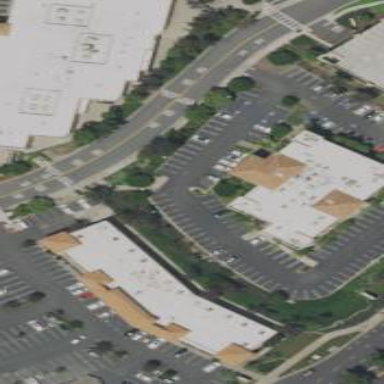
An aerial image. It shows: Building.